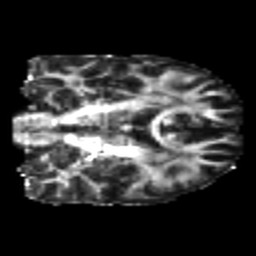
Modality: FA
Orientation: coronal
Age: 26
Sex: male
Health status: healthy
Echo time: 0.074 s